Question: I am starting to study graph theory (I plan to use it in machine learning and/or bayesian inference). I want to code in Julia, and found the package <URL>. But how can I use this package to create simple graphs? For example, this one:

It would be very useful if I undertood how to create an Julia object that represents this graph using 'Graphs'. Its documentation lacks examples so I can't get started.
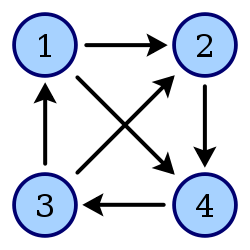
Answer: Julia's <URL> interface for creating such small graphs. To manually create the above mentioned graph the following code is sufficient.
'''
using Graphs
g = simple_graph(4, is_directed=true) # simple_graph(number_of_vertices, is_directed=true|false)
add_edge!(g, 1, 2)
add_edge!(g, 1, 4)
add_edge!(g, 2, 4)
add_edge!(g, 3, 1)
add_edge!(g, 3, 2)
add_edge!(g, 4, 3)
'''
Short example for using an algorithm from the manual.
'''
test_cyclic_by_dfs(g)
'''
And here's a basic plot.
'''
julia> plot(g)
'''